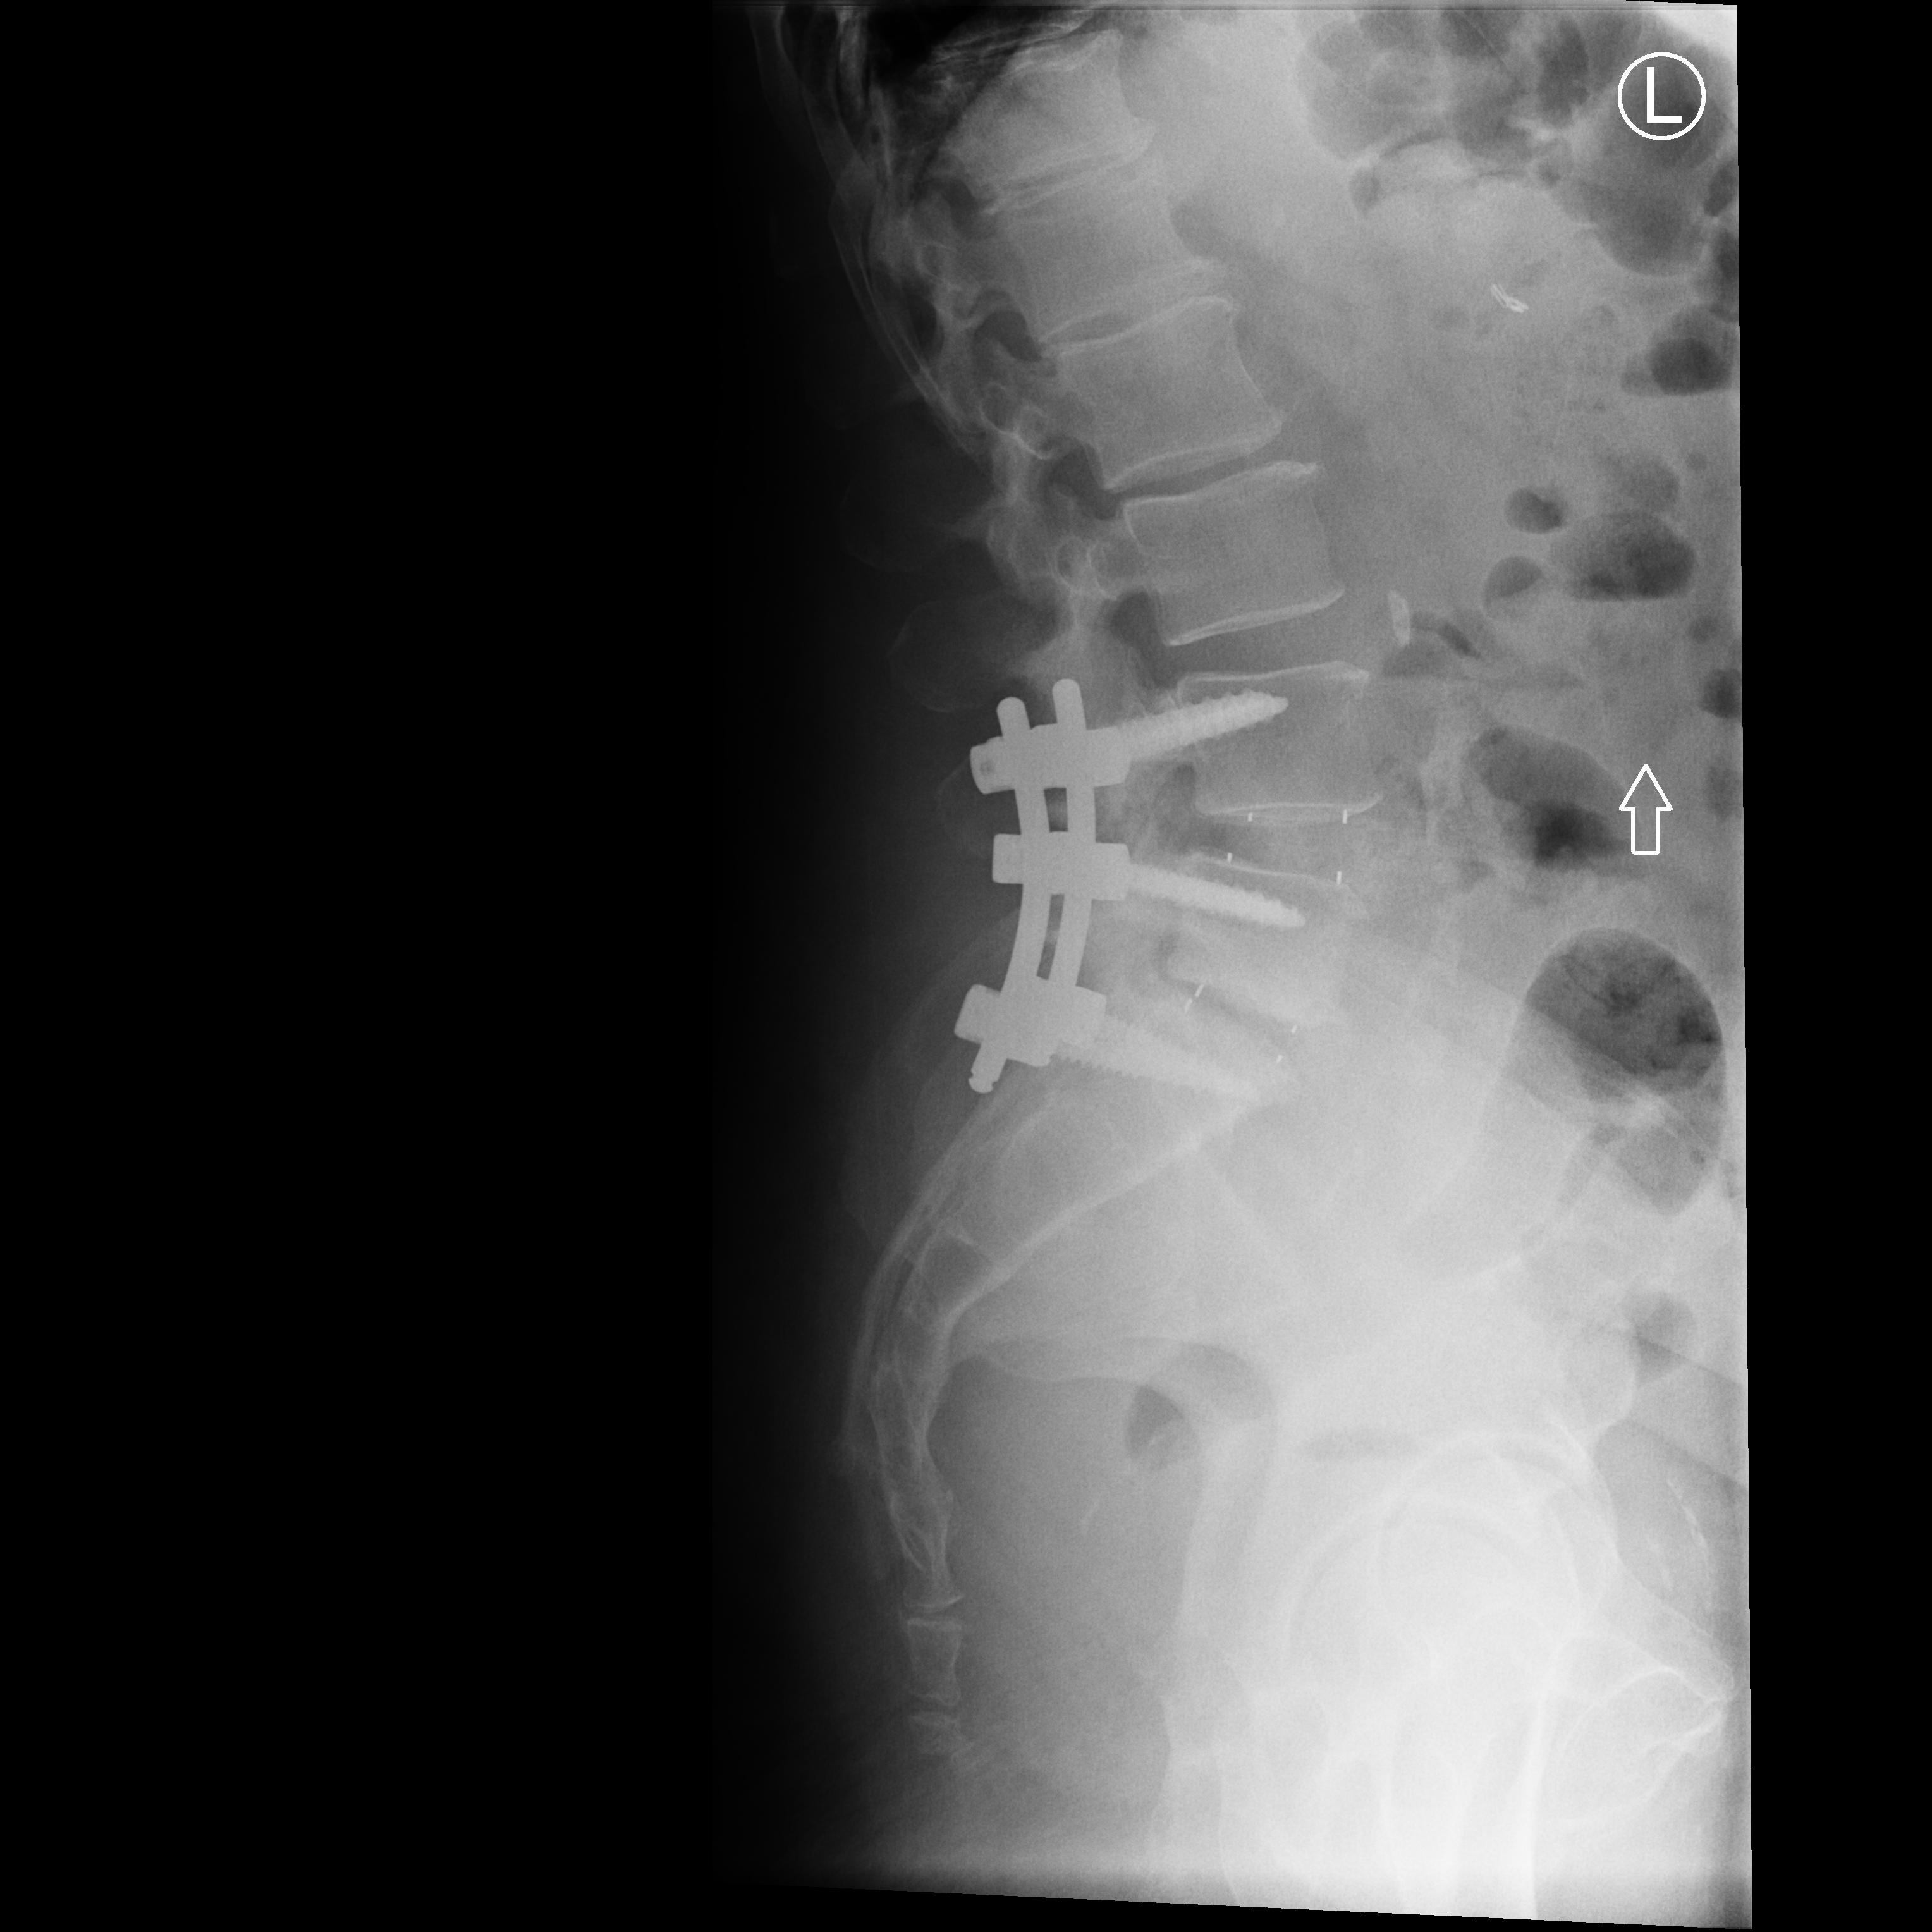
View: LATERAL
Implant manufacturer: medtronic solera